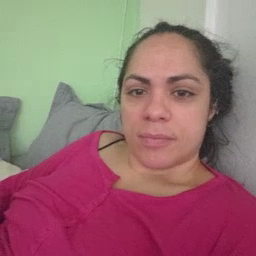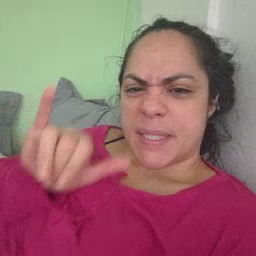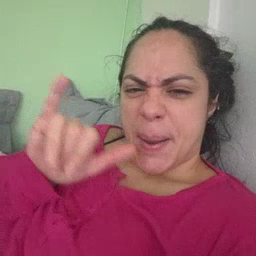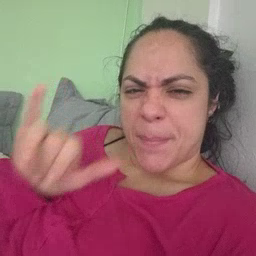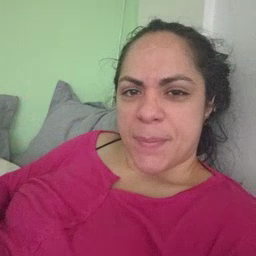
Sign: same